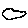
Label: cloud